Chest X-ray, PA view. Patient: 17 years old, sex F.
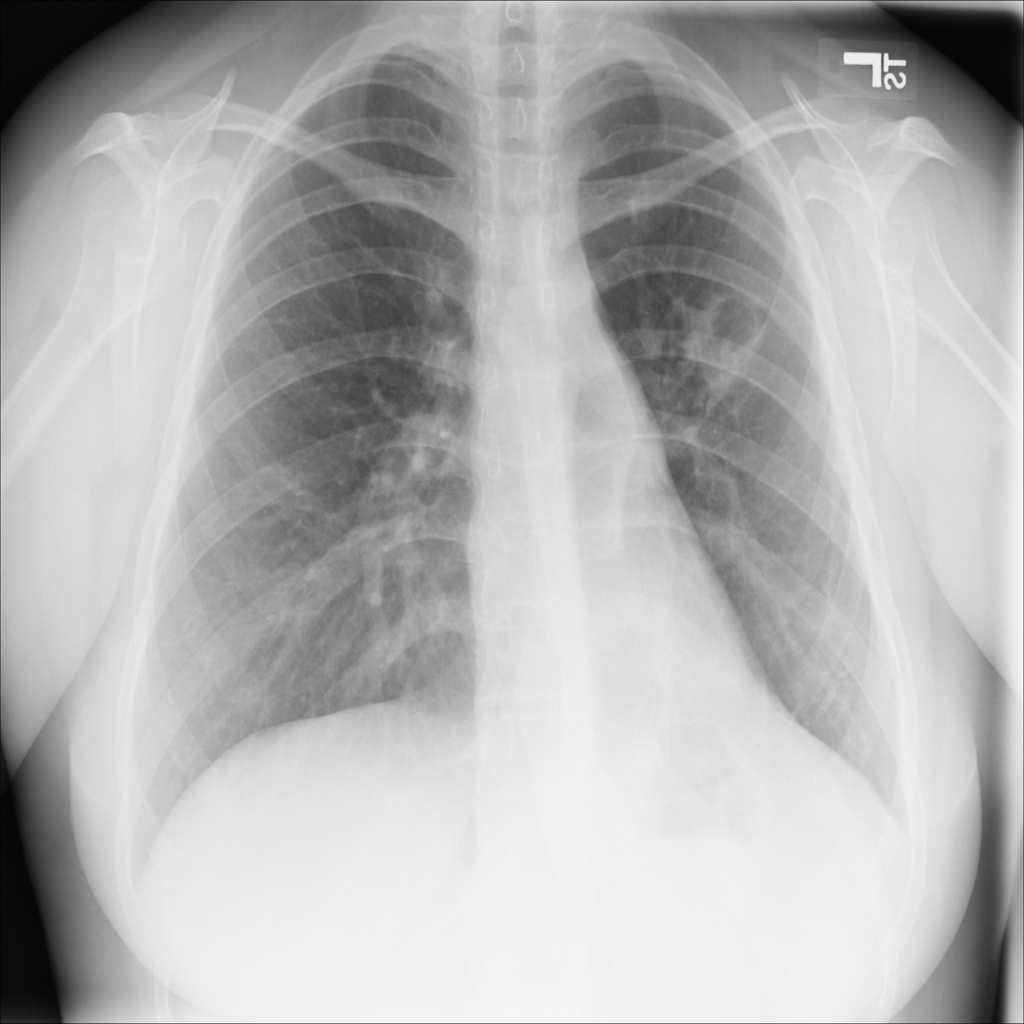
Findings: Atelectasis, Infiltration, Mass